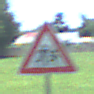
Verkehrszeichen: KinderLinks
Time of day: Midday
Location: Outdoor (Nature)
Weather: Clear
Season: Summer
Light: Natural